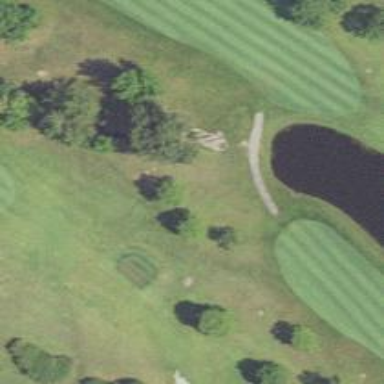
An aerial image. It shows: Service road used as golf cart path.